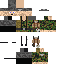
A male human skin with medium skin, wearing brown long hair dressed in a blue hoodie and black pants, featuring a closed mouth.